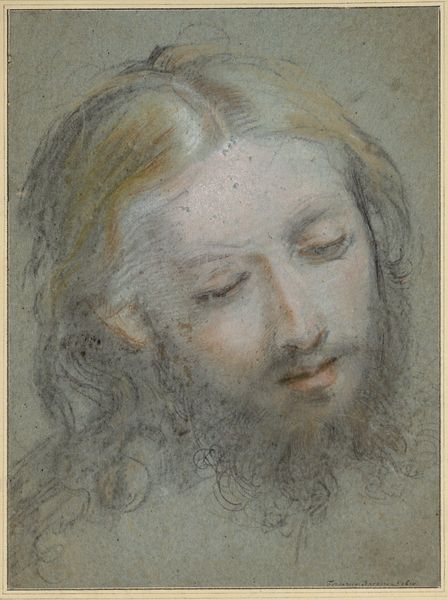
Titel: Christuskopf in Lebensgröße, mit gesenktem Blick
Künstler: Federico Barocci
Standort: Wien
Institution: Albertina, Wien
Schlagwörter: kopf, mann, schatten, weiß, braun, bunt, grau, haar, hell, kreide, licht, mund, nase, ohr, skizze, stirn, zeichnung, blick, bart, blond, jung, augen, bibel, blass, gesicht, trauer, bildnis, portrait, porträt, haare, kind, blatt, blas, lippen, locken, mittelscheitel, ohren, scheitel, traurig, papier, studie, wein, brauen, gesenkt, junge, nachdenklich, augenbraue, geschlossen, lider, wimpern, geneigt, foto, schraffur, lockig, koloriert, bleistift, entwurf, augenlider, andächtig, schwul, christus, jesus, müde, andacht, bleich, schaten, weich, heilig, bund, geb, abwendung, langes haar, kolorierte zeichnung, theodysze, rinhaar